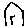
Label: house